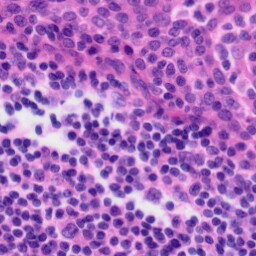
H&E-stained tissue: Tonsil